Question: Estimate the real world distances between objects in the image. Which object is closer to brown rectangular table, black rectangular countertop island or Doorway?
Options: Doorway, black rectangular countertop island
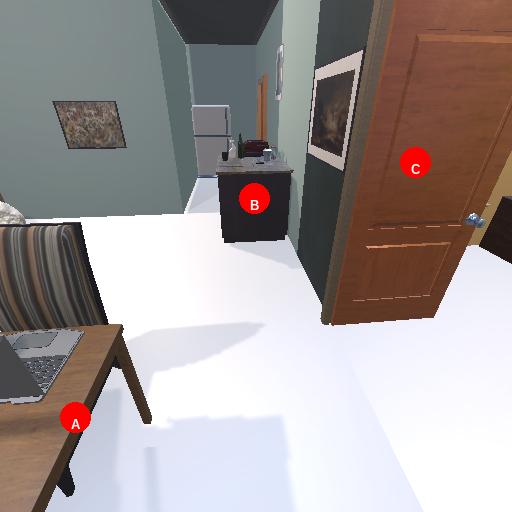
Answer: Doorway